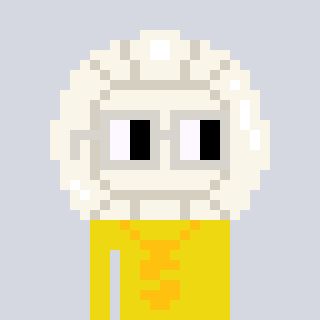
a pixel art character with square light gray glasses, a volleyball-shaped head and a yellow-colored body on a cool background